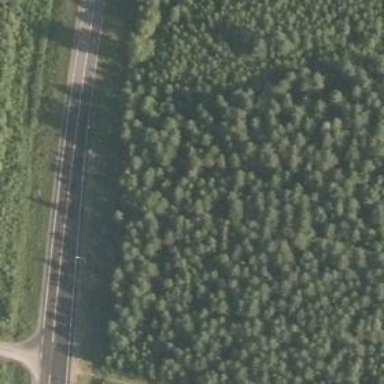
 classified as tertiary in terms of functionality."